Aerial crown-view tile of a tropical tree (Barro Colorado Island, Panama), acquired 20250616:
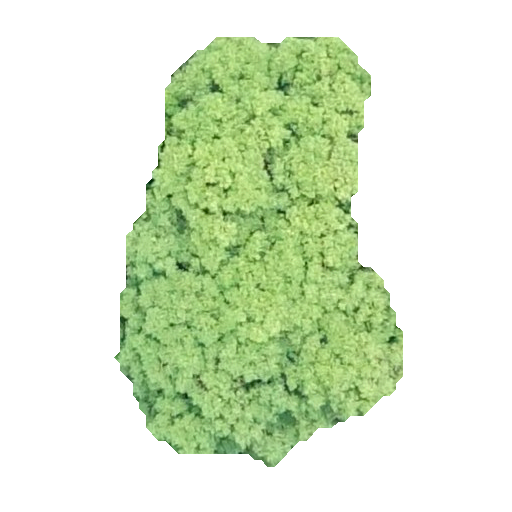
Species: Tachigali panamensis
GBIF accepted scientific name: Tachigali panamensis
Crown area: 132.037 m²